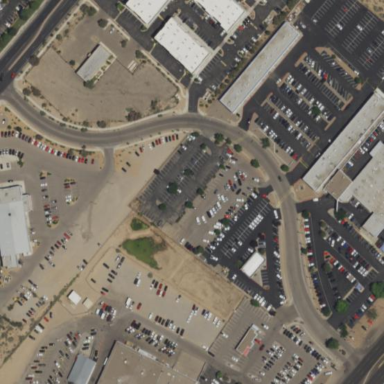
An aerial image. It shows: Retail area.